Field crop: maize
Growth stage: 2
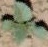
Species: datura